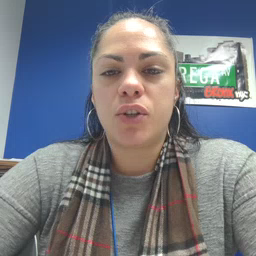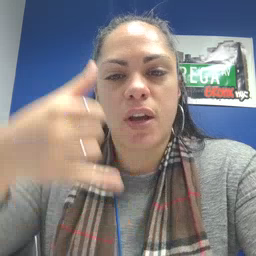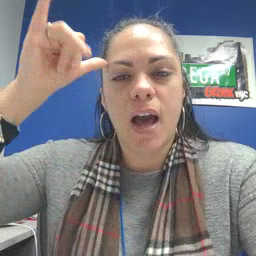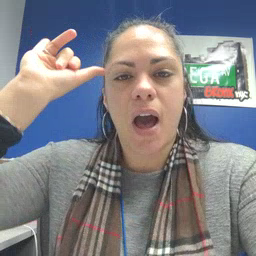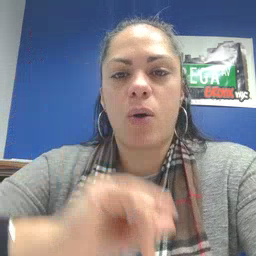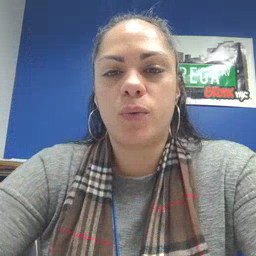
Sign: cow